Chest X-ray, PA view. Patient: 22 years old, sex F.
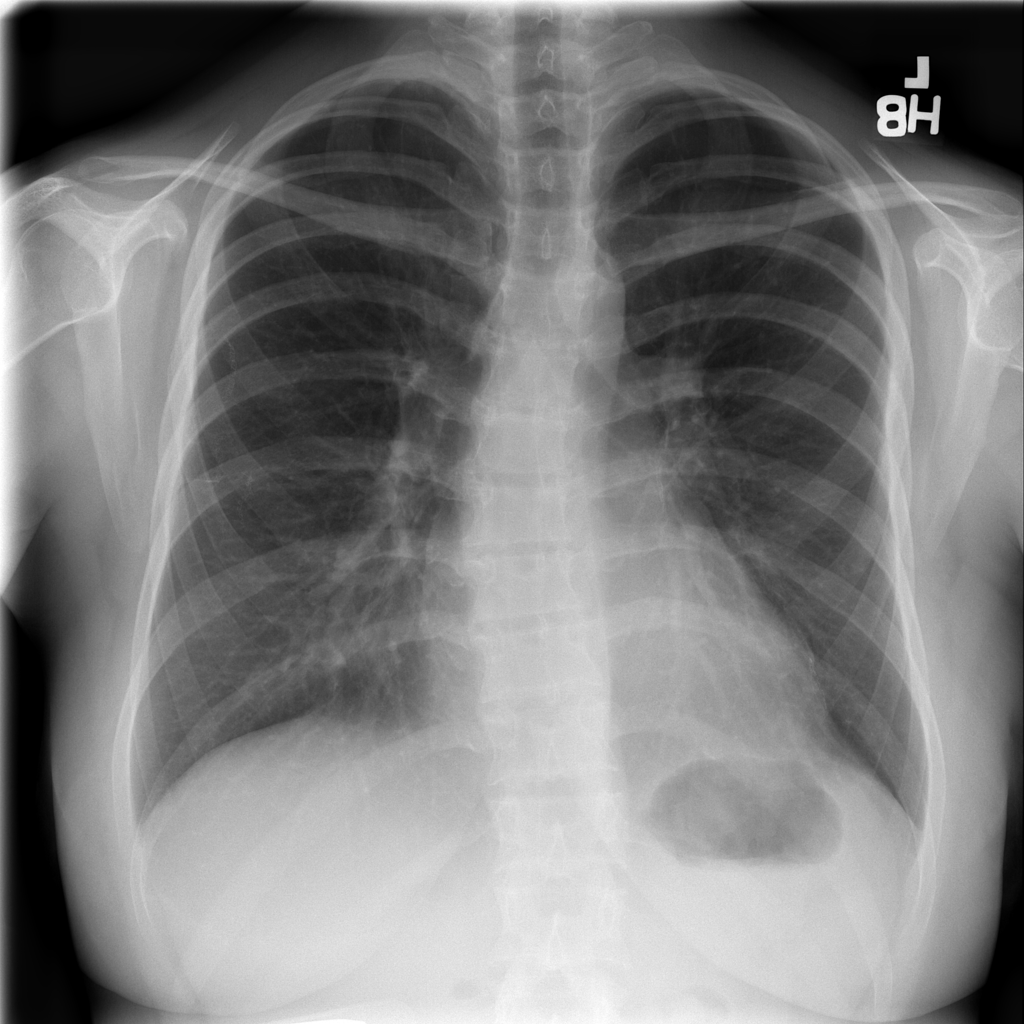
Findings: No Finding